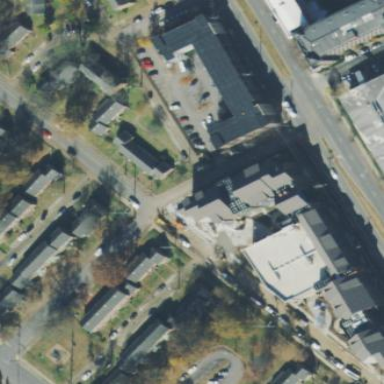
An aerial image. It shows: Sidewalk.